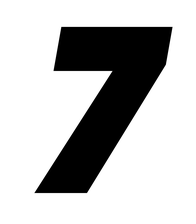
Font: Poppins-BlackItalic